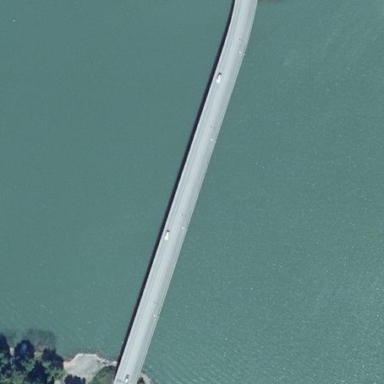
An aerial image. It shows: Bridge with beam structure.